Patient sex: M
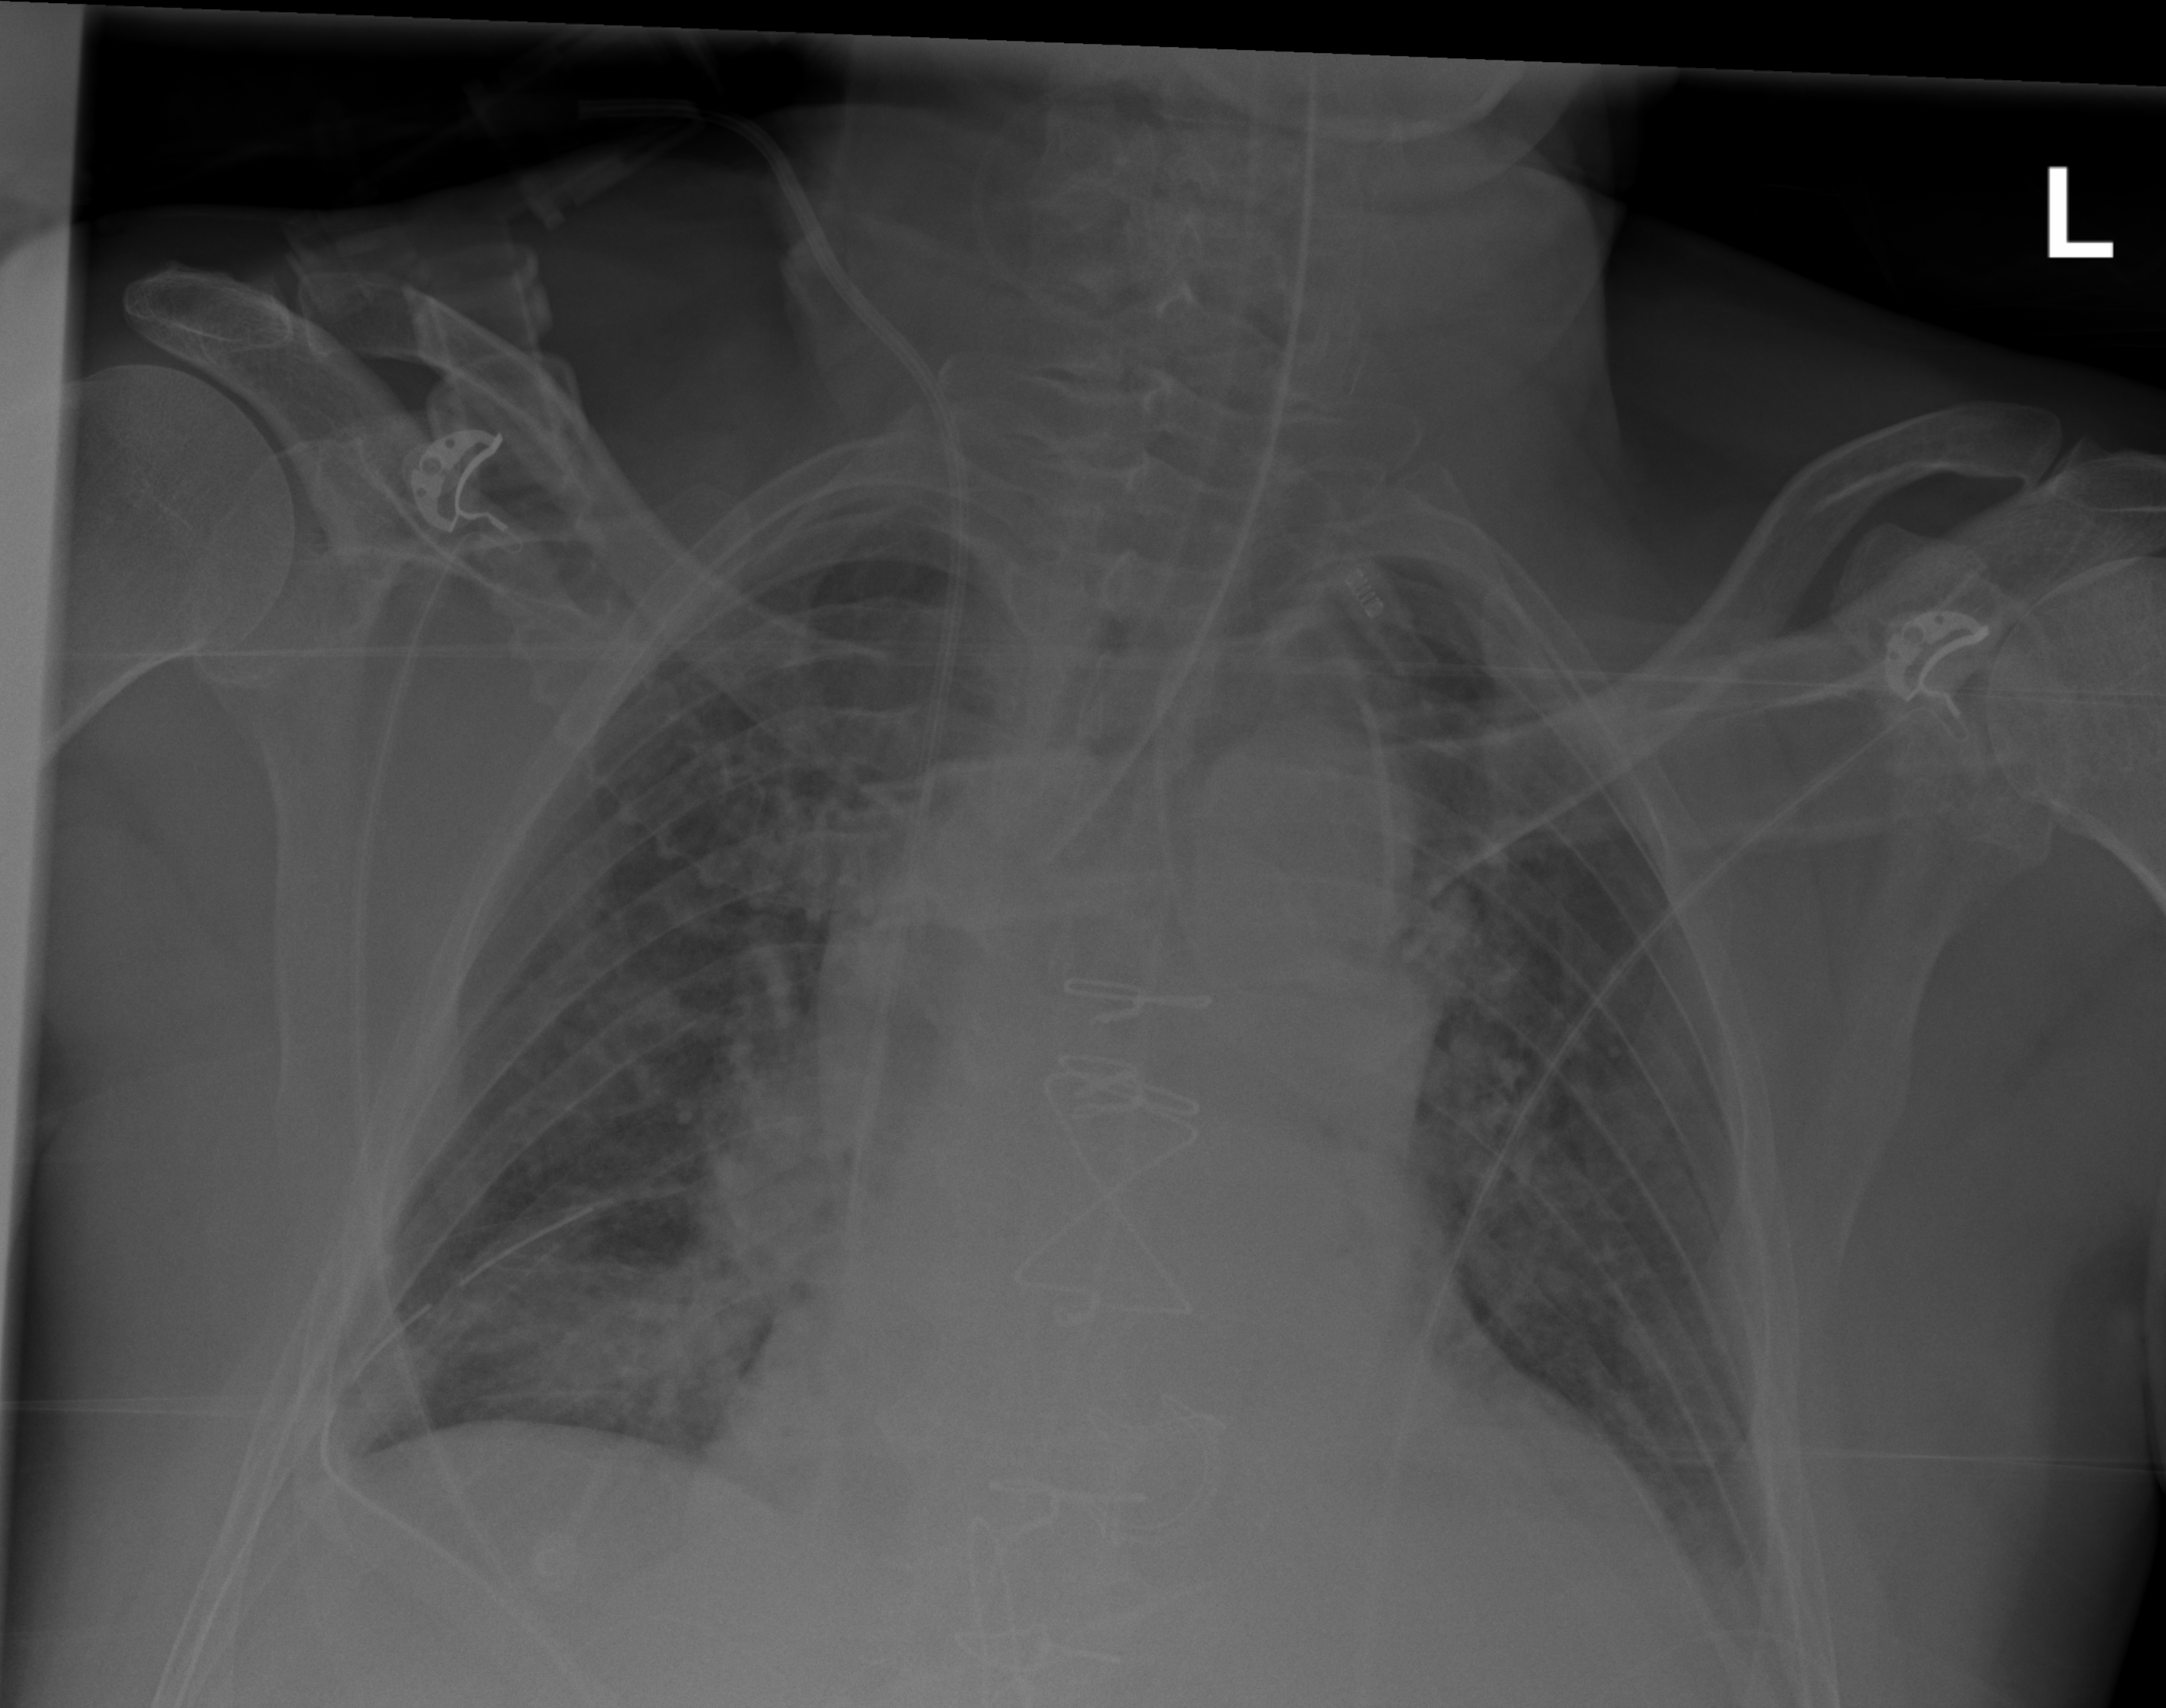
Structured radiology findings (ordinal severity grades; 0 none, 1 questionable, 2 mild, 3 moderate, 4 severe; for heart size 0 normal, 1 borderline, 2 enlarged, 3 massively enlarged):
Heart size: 2
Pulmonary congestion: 3
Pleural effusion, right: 2
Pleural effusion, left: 2
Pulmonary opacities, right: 2
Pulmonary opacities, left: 1
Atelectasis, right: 2
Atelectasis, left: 0